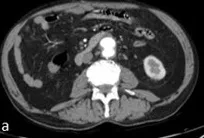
Axial computed tomography (TC) images with an abdominal window.
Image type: radiology (ct)